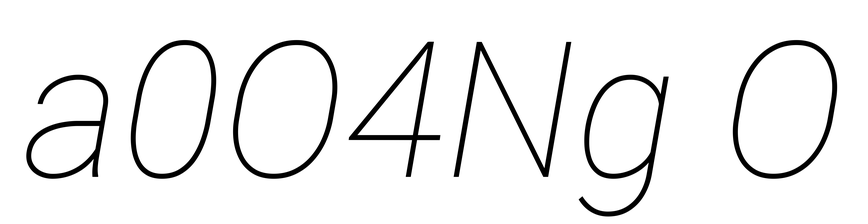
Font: Roboto-Italic_Thin_Italic